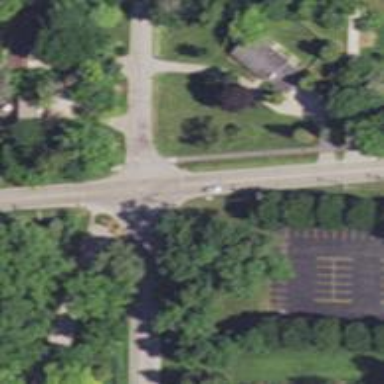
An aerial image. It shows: Marked crossing on the road.